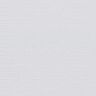
Metastatic tissue present: no